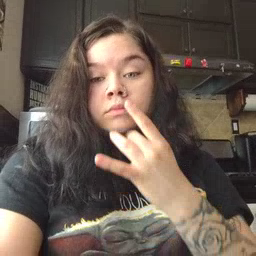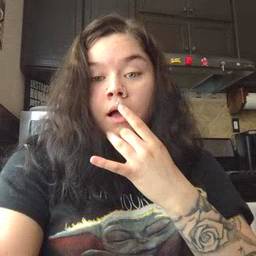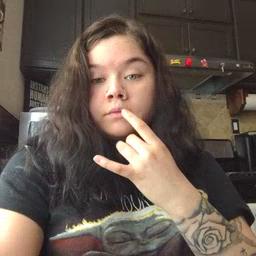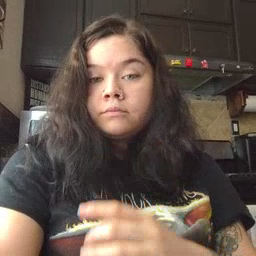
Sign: snack